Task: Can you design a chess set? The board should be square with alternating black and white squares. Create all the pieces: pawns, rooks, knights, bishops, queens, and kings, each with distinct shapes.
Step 1604:
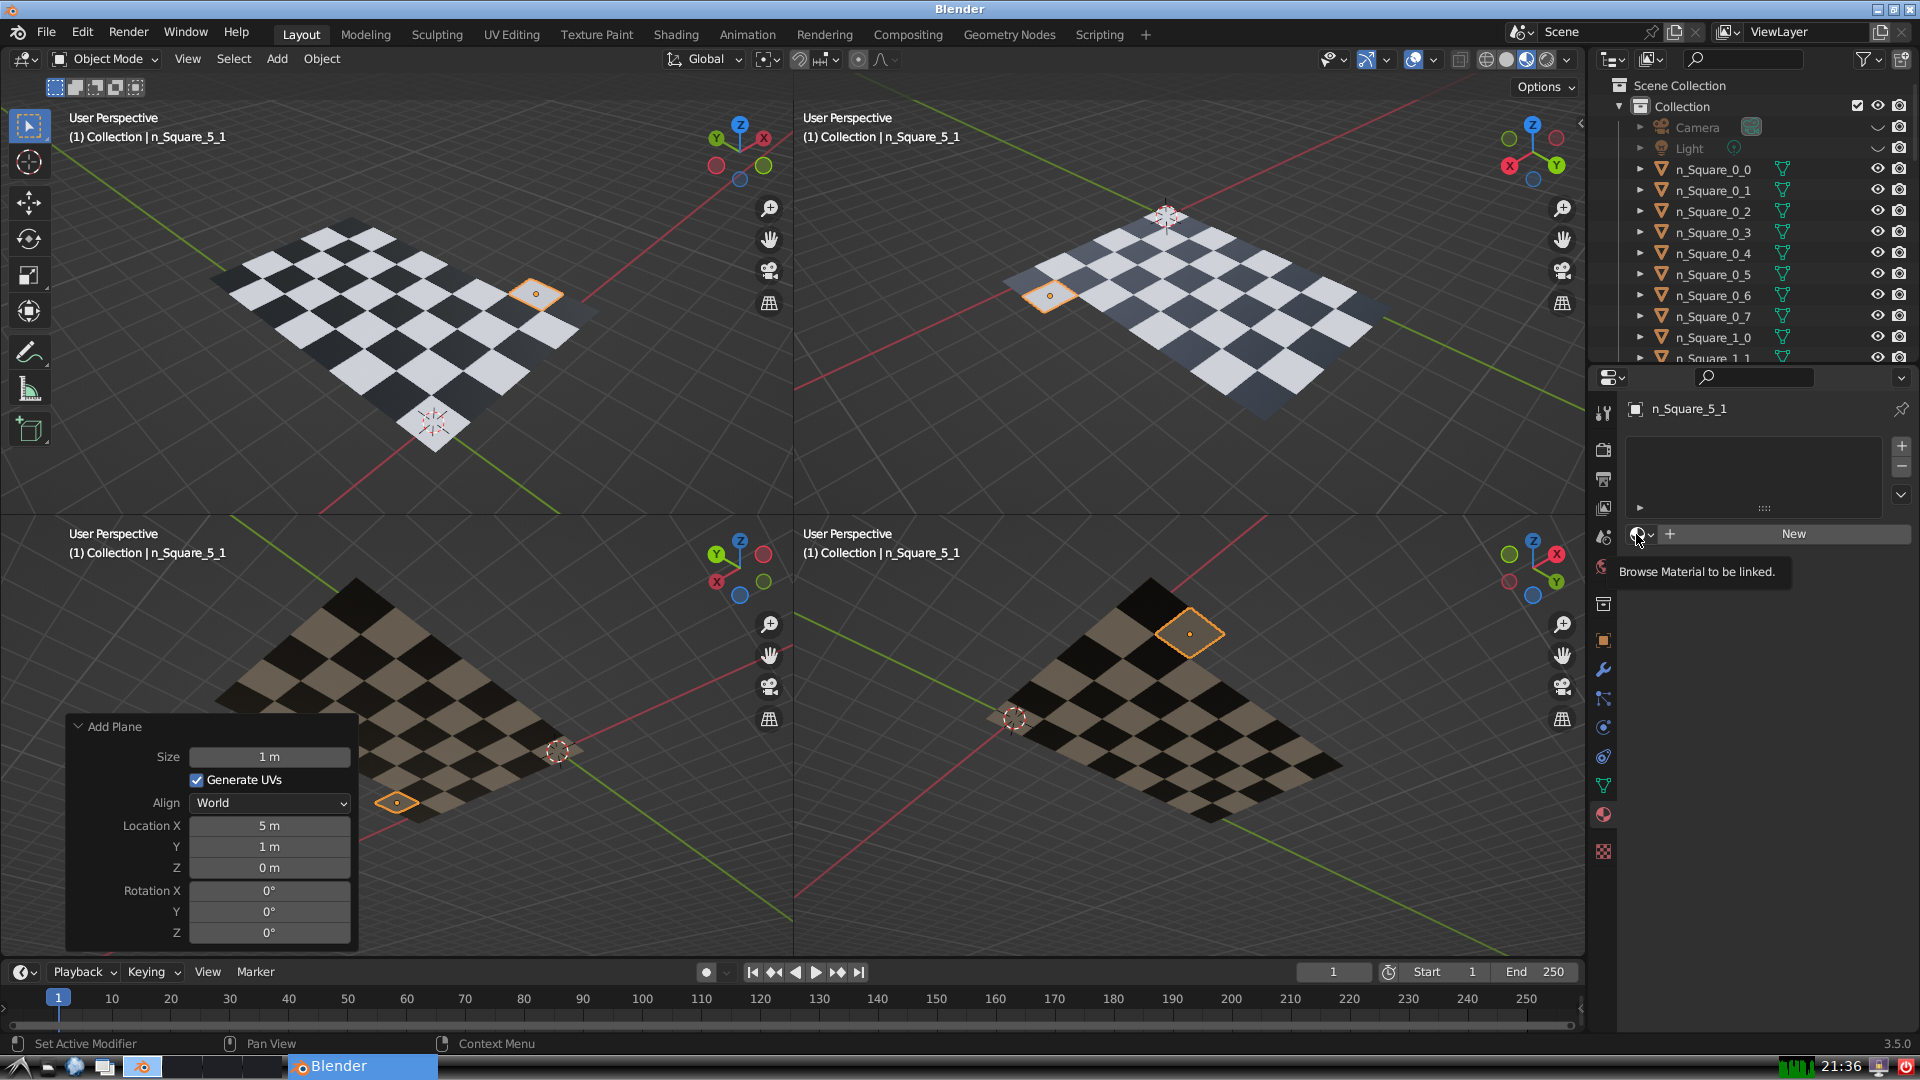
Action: click: no